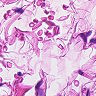
Metastatic tissue present: no